Interaction volume radius: 5 \u00c5
Interaction volume height: 15 \u00c5
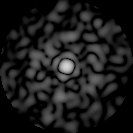
Disorder parameter: 0.8392